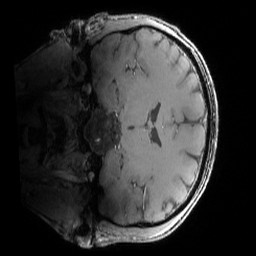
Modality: MP2RAGE
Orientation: coronal